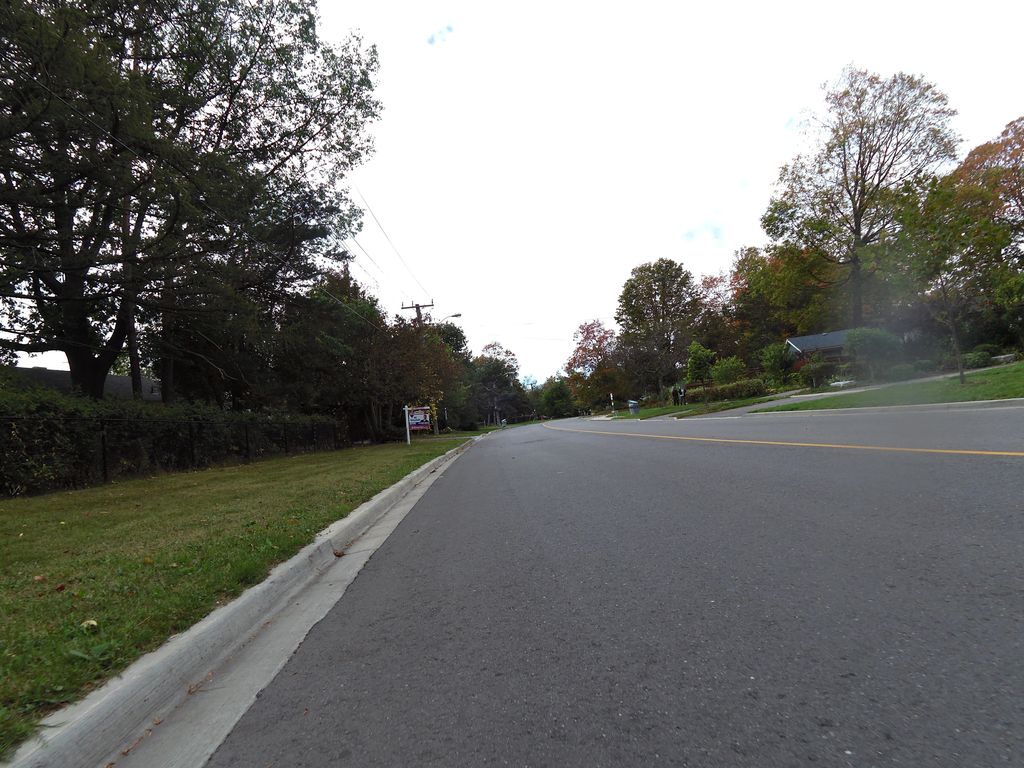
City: toronto